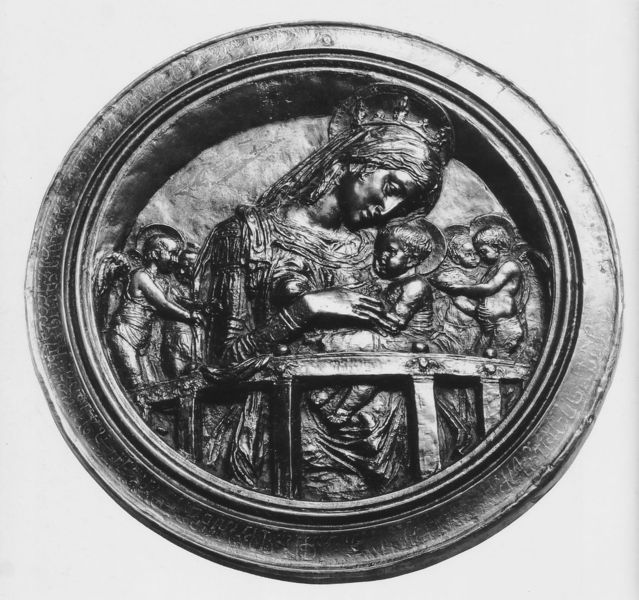
Titel: Chellini-Madonna
Künstler: Donatello
Institution: London, Victoria and Albert Museum
Schlagwörter: flügel, hand, umhang, schwarz, gesicht, teller, kind, krone, rund, engel, balkon, relief, liebe, baby, metall, geländer, bronze, geneigt, medaillon, christus, jesus, putten, maria, madonna, gloriole, umhangg